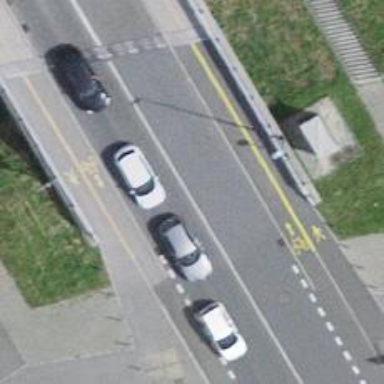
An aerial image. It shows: Residential road with asphalt surface. This road has sidewalks on both sides and exclusive cycle lane.